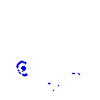
Particle: kaon